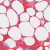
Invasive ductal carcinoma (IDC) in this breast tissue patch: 0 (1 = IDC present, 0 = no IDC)